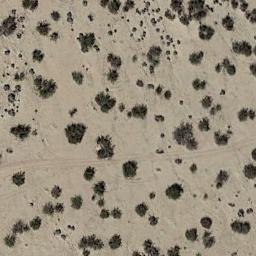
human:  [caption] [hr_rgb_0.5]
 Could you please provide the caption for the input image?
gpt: In this jungle, Only the little vegetation can be seen .

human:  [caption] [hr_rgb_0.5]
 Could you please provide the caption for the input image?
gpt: Chaparral is evenly distributed on the sand .

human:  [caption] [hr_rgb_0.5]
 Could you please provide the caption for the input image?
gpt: The chaparral is consist of sparse bushes on the desert .

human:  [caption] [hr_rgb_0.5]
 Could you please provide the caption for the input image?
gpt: Some disconnected chaparrals of different sizes grow in the desert .

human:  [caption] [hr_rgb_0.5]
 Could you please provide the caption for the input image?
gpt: The chaparral is scattered and sparse .